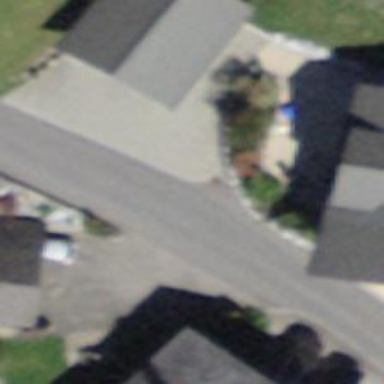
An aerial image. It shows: Residential road.